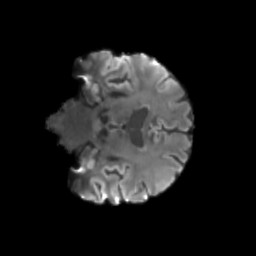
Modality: T2w
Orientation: coronal
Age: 67
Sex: male
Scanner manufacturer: siemens
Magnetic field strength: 3 T
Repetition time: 3.23 s
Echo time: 0.0892 s